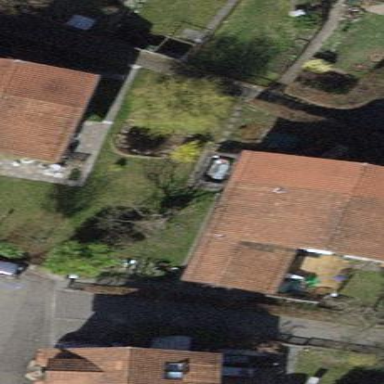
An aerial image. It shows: Simple and straightforward house.